Field crop: tomato
Growth stage: 1
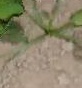
Species: cyperus